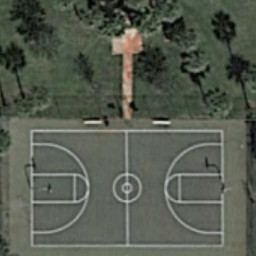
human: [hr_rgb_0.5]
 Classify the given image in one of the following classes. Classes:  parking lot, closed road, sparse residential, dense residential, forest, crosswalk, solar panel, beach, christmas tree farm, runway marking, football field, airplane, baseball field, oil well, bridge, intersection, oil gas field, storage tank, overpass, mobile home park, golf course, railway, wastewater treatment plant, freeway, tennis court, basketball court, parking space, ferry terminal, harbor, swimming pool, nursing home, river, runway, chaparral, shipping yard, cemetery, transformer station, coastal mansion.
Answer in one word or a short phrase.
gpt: basketball court